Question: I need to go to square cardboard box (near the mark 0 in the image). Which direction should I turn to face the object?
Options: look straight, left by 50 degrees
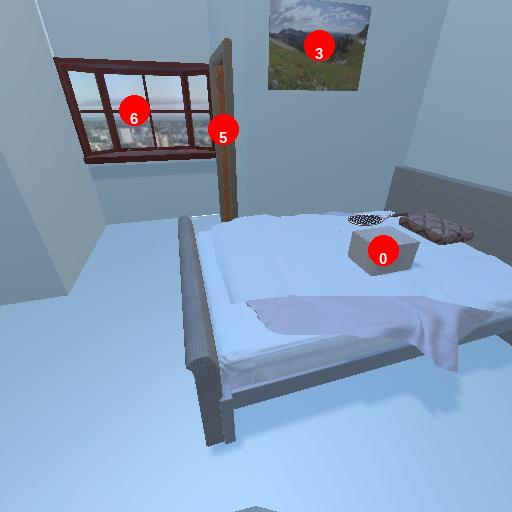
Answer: look straight